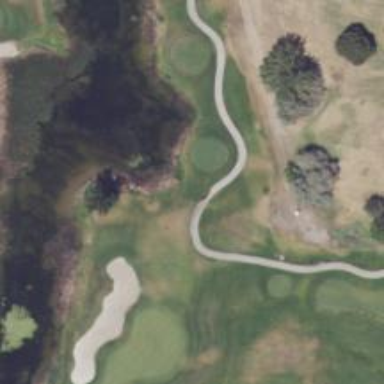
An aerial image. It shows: Path designated for golf carts.